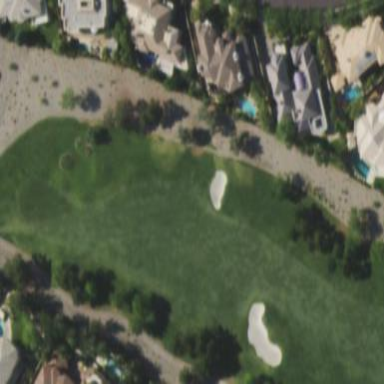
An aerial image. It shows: Rough area on grassy golf course.